Question: I have 2 divs. Second is under first.

2nd div has 'z-index: -1; top: -20px; position: relative'. Now I want to put some links(a-tag) into 2nd div: '<a href="#">test</a>'. Now I see my link but it's inactive. I can't click at it. When I remove 'z-index: -1' it works. What's wrong?
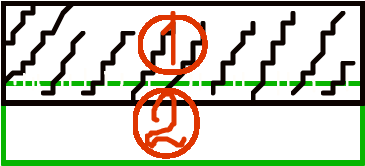
Answer: A negative z-index can behave buggy. I would give the top div a higher z-index. You can better have something like this:
'''
div.1 {
position: relative;
z-index: 3;
}
div.2 {
position: relative;
top: -20px
}
'''
You're links should be clickable, if they are visible of course.